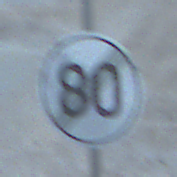
Verkehrszeichen: EndeGeschwindigkeit80
Umgebung: Outdoor, Beach
Tageszeit: SunriseSunset
Wetter: PartlyCloudy
Licht: Natural
Jahreszeit: NotSpecified
Kontrast: LowContrast